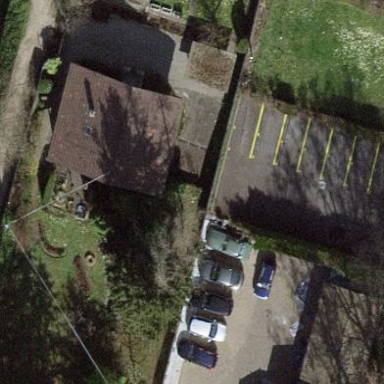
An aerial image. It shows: Garden enclosed by fence.